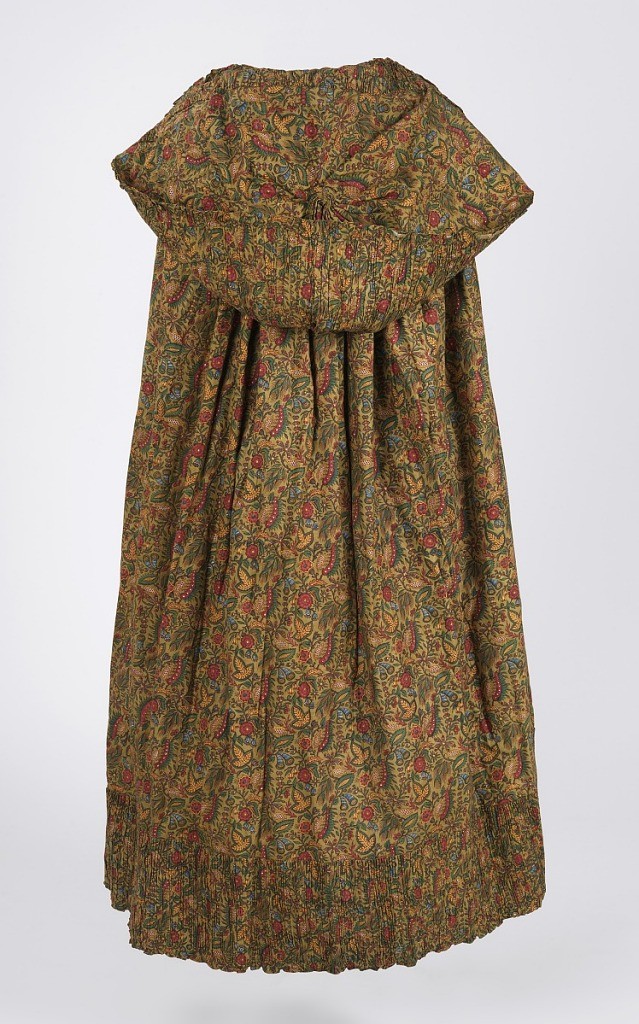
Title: Cape
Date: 1770–1800
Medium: cotton Technique: block printed on plain weave
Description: Full cape with a hood whose fullness radiates from a tight group of pleats at the back of the head. Cotton has a small-scale design of exotic floral forms in the Indian style in brown, blue, green, yellow, red and violet with small amounts of reserved white, on a dark gold ground. Bordered all around with a wide gathered band of the same fabric. Lined with coarse dark blue cotton, resist-printed with a thin white stripe.